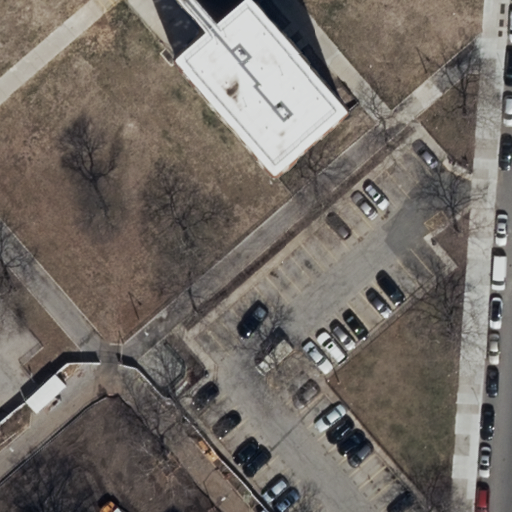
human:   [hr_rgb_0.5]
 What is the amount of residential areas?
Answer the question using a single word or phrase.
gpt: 1

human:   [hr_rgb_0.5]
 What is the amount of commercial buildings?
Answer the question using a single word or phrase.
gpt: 0

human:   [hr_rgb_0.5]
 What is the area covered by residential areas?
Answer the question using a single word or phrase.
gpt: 477m2

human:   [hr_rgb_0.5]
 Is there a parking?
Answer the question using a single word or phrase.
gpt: yes

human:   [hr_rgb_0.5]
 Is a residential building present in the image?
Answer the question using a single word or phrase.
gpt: yes

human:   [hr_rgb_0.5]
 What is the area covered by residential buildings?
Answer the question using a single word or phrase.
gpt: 1561m2

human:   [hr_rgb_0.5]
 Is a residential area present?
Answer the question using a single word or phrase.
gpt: yes

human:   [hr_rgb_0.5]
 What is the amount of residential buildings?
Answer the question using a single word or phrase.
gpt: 1

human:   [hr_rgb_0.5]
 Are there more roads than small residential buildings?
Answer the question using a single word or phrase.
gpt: yes

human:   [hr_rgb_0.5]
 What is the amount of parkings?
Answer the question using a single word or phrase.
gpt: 1

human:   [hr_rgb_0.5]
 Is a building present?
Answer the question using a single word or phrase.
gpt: yes

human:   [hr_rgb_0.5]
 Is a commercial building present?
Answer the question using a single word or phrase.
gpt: no

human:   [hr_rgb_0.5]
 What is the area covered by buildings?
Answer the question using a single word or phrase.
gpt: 1561m2

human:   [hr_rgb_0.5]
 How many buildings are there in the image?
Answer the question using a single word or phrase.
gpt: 1

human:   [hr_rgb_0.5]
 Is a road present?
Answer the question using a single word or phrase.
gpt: yes

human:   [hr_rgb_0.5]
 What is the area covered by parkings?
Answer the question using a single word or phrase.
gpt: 568m2

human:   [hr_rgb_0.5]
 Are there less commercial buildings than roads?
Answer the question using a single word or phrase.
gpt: yes

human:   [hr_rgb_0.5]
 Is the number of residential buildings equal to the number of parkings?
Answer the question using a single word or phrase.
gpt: yes

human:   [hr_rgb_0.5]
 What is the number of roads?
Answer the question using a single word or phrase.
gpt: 5

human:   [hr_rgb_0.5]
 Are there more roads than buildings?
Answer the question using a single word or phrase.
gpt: yes

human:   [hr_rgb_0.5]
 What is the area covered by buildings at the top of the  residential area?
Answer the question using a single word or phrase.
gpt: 0m2

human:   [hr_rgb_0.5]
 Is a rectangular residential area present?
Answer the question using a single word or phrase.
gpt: yes

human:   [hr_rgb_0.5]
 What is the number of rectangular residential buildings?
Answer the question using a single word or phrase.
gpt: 0

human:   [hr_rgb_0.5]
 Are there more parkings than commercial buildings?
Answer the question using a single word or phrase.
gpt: yes

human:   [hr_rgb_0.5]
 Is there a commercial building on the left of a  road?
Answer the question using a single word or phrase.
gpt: no

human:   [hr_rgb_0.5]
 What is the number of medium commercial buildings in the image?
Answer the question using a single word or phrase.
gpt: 0

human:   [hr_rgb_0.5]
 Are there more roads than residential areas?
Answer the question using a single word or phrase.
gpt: yes

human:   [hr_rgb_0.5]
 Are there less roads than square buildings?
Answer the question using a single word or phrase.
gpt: no

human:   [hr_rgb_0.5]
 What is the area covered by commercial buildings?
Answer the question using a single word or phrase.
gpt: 0m2

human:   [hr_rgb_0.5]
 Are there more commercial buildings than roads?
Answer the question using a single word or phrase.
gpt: no

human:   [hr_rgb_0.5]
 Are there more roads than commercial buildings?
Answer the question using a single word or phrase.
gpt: yes

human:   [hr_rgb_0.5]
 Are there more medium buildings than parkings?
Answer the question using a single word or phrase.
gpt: no

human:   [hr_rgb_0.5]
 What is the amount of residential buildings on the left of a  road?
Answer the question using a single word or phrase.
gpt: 0

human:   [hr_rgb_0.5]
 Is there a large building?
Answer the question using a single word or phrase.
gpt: yes

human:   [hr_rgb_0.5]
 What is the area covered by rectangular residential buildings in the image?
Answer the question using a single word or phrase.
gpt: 0m2

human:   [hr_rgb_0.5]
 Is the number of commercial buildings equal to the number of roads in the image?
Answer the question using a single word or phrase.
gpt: no

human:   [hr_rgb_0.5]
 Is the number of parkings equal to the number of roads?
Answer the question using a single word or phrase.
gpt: no

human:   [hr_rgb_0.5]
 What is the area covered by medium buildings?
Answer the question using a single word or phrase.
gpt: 0m2

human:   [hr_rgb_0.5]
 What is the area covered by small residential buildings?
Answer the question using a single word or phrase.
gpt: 0m2

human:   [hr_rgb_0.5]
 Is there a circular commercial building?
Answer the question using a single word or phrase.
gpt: no

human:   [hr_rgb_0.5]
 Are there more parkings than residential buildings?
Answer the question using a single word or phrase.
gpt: no

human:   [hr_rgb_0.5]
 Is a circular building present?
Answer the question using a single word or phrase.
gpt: no

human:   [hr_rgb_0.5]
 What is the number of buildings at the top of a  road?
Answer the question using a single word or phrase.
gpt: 1

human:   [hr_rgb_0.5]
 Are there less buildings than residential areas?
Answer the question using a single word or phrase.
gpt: no

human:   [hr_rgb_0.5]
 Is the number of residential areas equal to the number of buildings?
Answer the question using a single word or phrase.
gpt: yes

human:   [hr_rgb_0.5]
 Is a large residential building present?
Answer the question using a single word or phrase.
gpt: yes

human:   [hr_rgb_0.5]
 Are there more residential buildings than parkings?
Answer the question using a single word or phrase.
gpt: no

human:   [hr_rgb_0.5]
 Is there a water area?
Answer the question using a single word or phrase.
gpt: no

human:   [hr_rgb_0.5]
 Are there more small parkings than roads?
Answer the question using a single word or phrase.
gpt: no

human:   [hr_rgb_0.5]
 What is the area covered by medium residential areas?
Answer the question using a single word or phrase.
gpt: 477m2

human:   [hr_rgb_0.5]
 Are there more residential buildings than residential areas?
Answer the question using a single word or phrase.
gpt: no

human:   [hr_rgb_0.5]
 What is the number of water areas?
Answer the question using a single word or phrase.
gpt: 0

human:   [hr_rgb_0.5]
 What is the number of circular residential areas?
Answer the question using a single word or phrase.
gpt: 0

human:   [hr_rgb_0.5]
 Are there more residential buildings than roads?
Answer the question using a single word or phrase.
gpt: no

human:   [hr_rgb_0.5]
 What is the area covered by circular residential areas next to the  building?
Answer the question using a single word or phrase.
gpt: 0m2

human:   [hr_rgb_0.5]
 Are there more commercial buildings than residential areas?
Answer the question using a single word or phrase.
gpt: no

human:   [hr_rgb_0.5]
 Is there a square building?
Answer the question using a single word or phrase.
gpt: no

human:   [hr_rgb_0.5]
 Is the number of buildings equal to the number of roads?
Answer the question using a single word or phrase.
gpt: no

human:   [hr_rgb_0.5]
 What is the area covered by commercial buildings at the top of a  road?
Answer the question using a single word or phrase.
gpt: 0m2

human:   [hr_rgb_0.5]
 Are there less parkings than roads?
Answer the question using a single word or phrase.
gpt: yes

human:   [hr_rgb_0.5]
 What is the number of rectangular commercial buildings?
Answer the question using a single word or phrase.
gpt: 0

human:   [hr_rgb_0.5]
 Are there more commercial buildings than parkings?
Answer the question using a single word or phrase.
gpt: no

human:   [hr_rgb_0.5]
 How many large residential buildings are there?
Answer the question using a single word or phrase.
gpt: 1

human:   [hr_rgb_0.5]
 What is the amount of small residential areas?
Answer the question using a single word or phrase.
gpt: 0